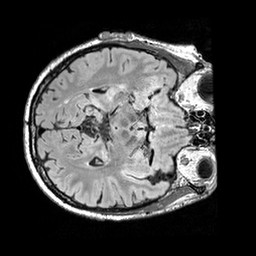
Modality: FLAIR
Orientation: axial
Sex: male
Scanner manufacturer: siemens
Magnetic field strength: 3 T
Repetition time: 5 s
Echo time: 0.395 s